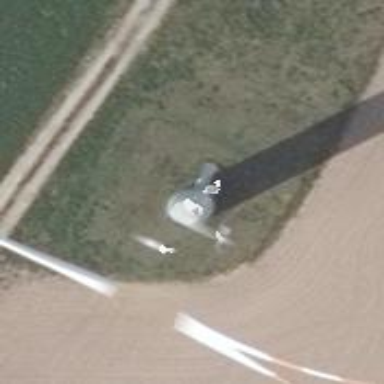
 specifically wind turbine manufactured by Vestas."